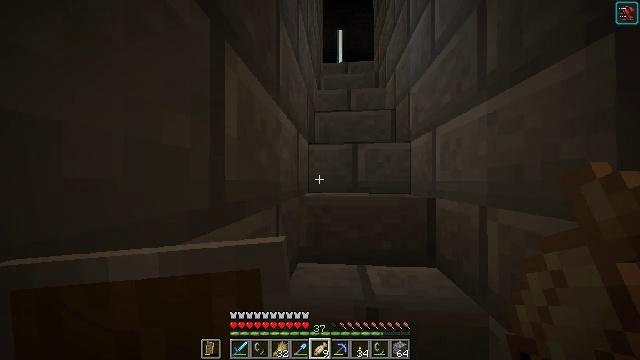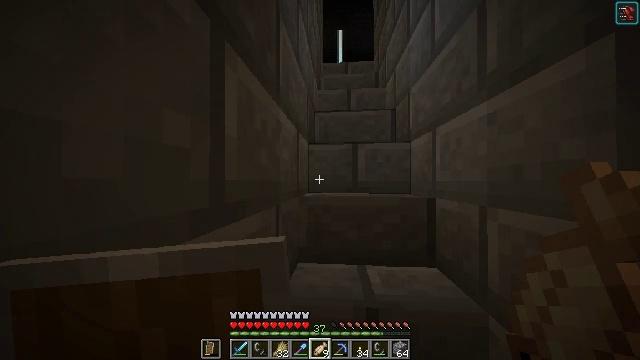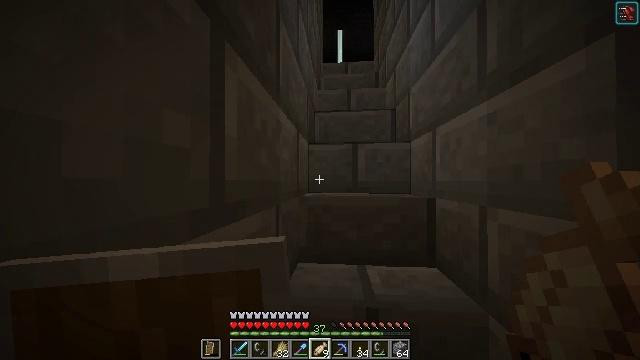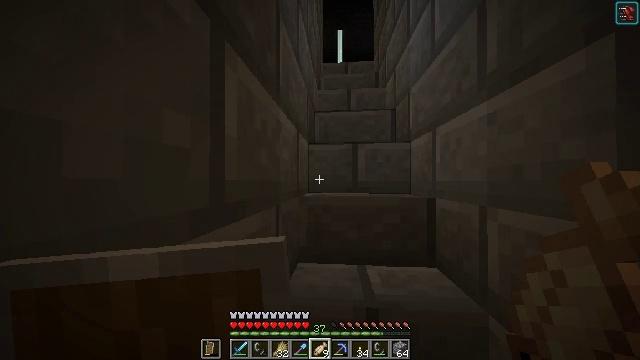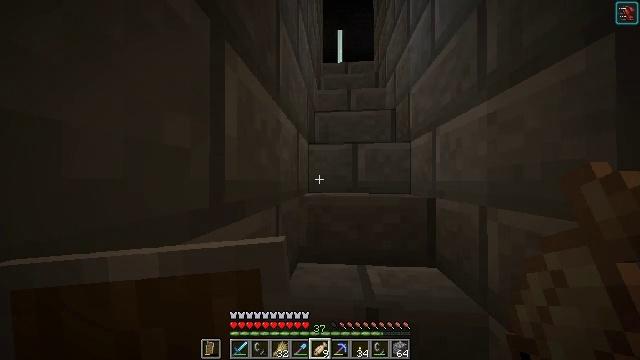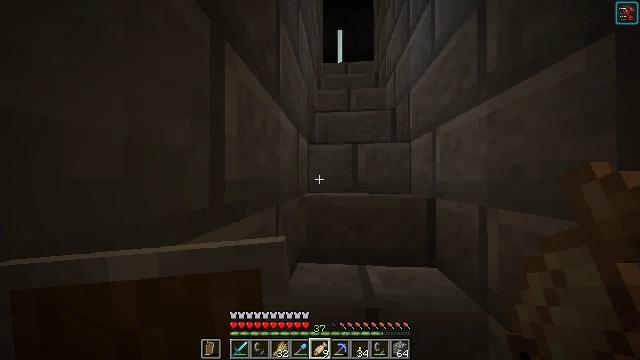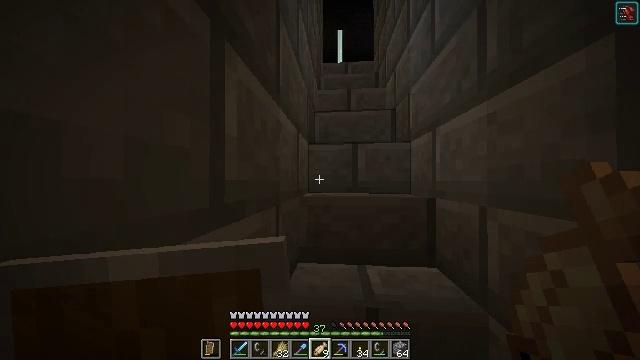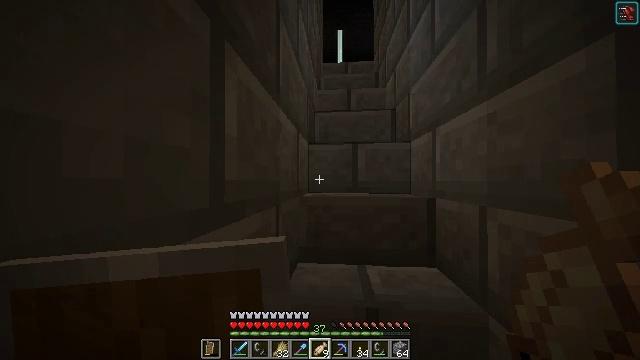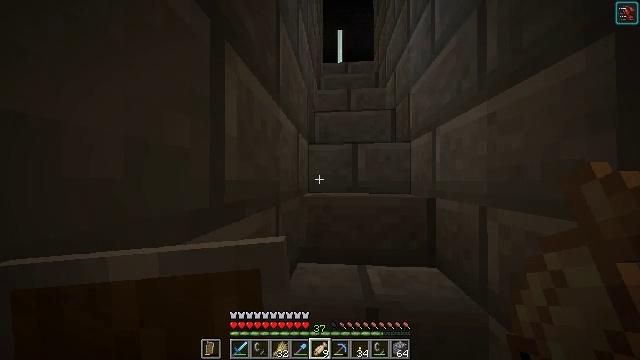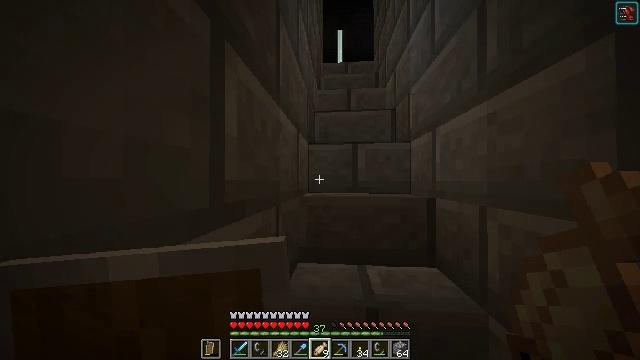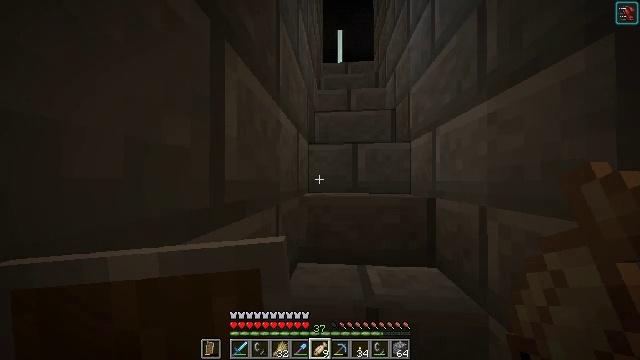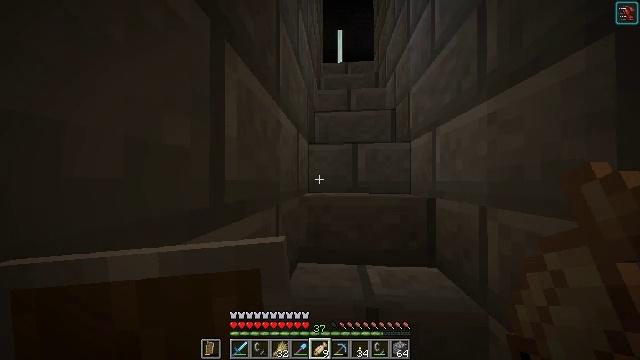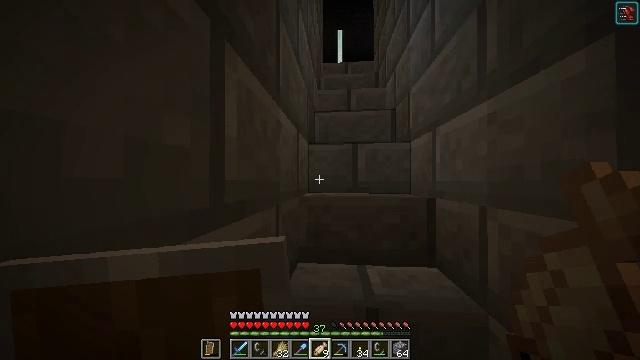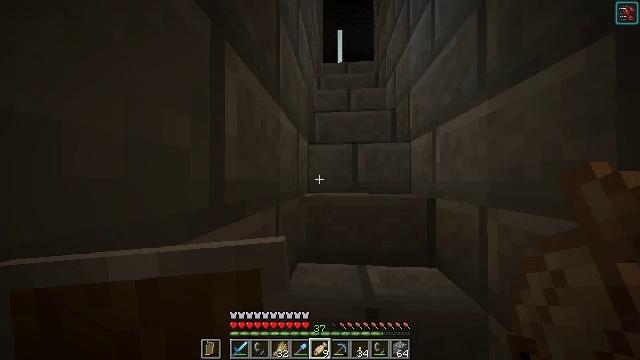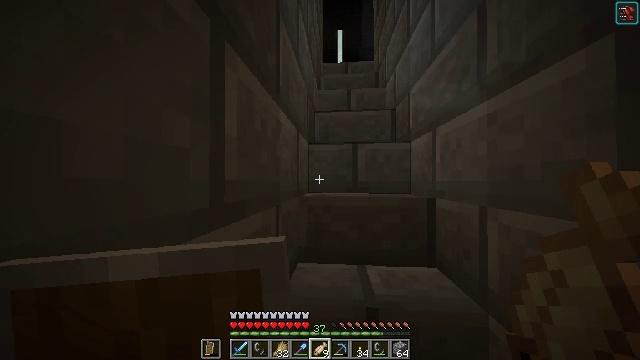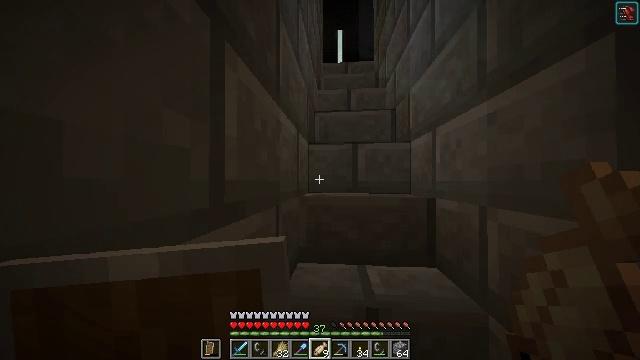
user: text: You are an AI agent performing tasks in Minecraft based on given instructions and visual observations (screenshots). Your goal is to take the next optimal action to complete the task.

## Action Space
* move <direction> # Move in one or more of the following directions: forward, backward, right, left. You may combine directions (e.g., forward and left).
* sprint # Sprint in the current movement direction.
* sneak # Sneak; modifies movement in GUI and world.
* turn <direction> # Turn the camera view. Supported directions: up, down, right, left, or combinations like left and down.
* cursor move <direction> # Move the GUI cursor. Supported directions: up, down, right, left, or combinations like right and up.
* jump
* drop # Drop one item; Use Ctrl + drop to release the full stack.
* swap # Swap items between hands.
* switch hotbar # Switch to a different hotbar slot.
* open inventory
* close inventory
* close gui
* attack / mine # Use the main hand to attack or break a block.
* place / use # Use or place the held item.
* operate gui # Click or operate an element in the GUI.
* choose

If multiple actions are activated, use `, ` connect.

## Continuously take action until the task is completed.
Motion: motion action
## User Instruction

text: Use the crafting table to create polished blackstone.
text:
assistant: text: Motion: no_op
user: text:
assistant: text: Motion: no_op
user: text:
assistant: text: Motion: no_op
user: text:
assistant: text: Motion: no_op
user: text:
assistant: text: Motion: no_op
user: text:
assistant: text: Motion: no_op
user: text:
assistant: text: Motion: no_op
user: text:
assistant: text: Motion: no_op
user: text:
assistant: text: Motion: no_op
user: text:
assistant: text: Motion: no_op
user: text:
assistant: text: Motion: no_op
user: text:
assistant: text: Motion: no_op
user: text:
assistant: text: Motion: no_op
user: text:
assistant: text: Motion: no_op
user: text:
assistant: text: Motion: no_op
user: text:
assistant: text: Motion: no_op
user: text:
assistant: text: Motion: no_op
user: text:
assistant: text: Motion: no_op
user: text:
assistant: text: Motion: no_op
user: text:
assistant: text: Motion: no_op
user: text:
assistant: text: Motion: no_op
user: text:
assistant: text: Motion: no_op
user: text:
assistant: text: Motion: no_op
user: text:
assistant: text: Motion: no_op
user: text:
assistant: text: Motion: no_op
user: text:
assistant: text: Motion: no_op
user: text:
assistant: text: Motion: no_op
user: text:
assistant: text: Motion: no_op
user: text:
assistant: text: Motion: no_op
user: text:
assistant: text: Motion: no_op